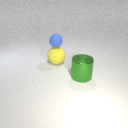
small blue rubber sphere above large yellow rubber sphere